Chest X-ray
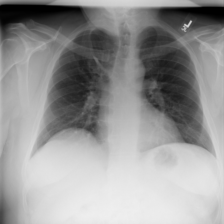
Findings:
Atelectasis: negative
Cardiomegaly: negative
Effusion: negative
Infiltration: negative
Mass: negative
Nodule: negative
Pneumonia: negative
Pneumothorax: negative
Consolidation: negative
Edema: negative
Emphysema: negative
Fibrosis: negative
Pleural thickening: negative
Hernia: negative